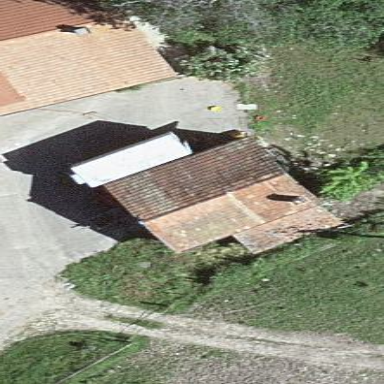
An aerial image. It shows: Garage.